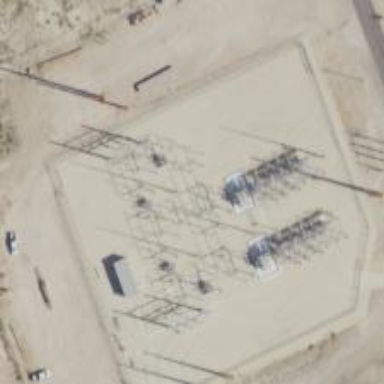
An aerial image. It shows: Switch used for power control.